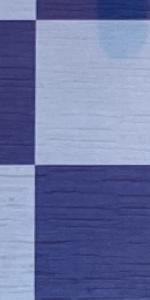
Label: Empty